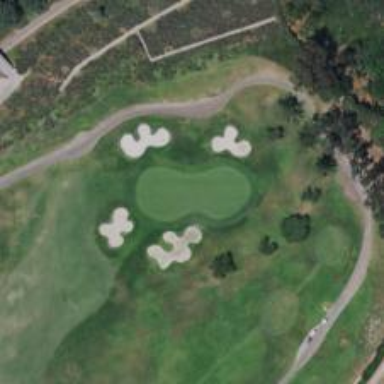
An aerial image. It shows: View of golf hole.